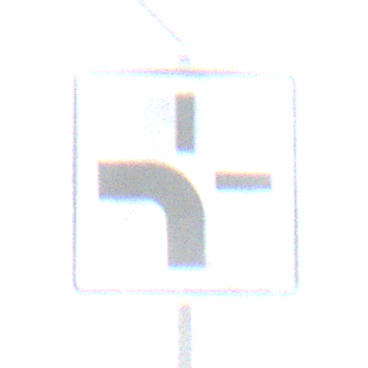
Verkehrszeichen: VerlaufVorfahrtsstrasse1
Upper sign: Vorfahrtsstrasse
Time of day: MorningAfternoon
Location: Outdoor (Suburban)
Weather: PartlyCloudy
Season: NotSpecified
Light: Natural